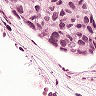
Metastatic tissue present: yes